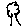
Label: tree